Field crop: maize
Growth stage: 2
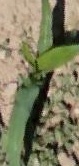
Species: maize